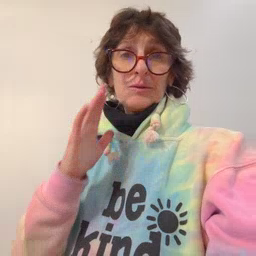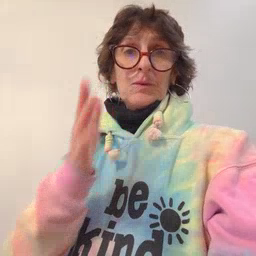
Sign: will